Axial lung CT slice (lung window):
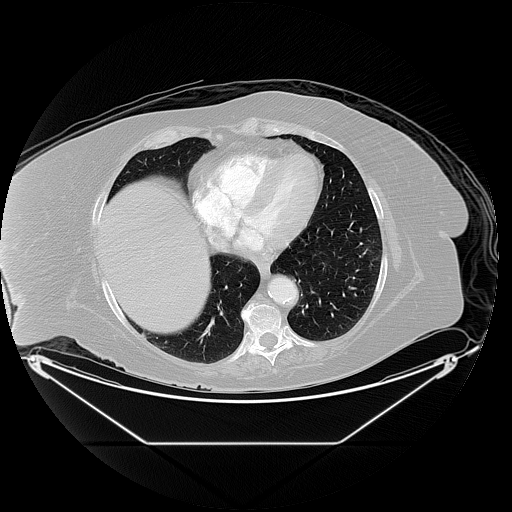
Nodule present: no